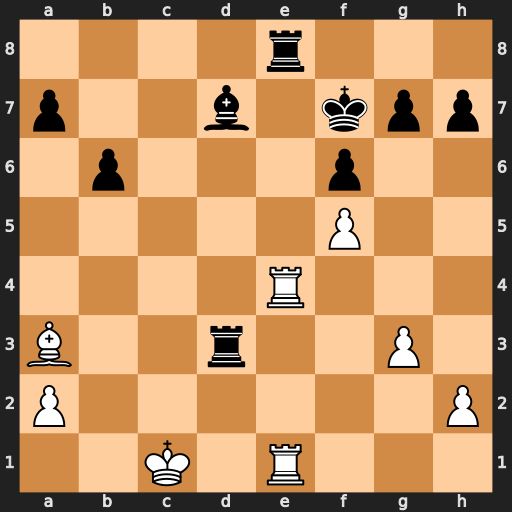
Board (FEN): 4r3/p2b1kpp/1p3p2/5P2/4R3/B2r2P1/P6P/2K1R3
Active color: w
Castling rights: -
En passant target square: -
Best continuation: Rxe8 Bxe8 Re7+ Kf8 Re3+ Rxa3 Rxa3